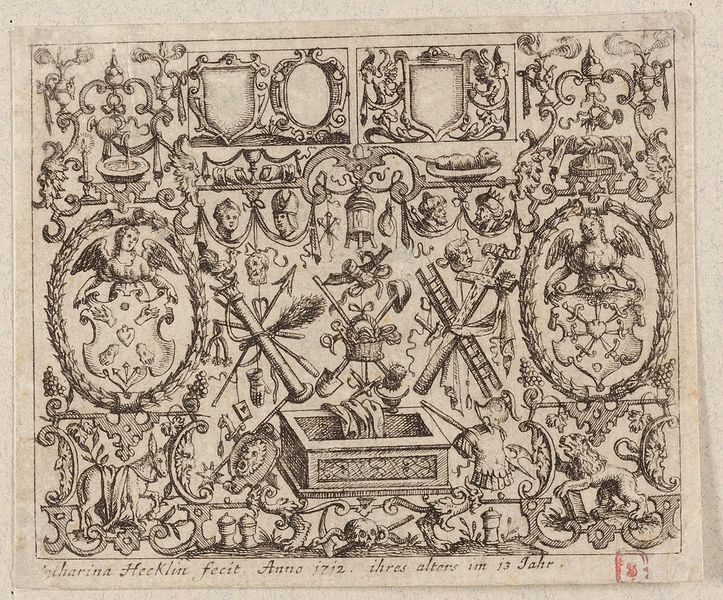
Titel: Nachstich eines Blattes der Folge 'Querfüllungen mit Grottesken, dicht gedrängt'
Künstler: Matthäus Merian
Standort: Hamburg
Institution: Museum für Kunst und Gewerbe Hamburg
Schlagwörter: kopf, symbol, tiere, ornament, gesicht, girlande, esel, engel, papier, grafik, graphik, leiter, kartusche, ornamente, fotografie, photographie, truhe, maske, kreuz, druckgraphik, druckgrafik, radierung, kranz, handwerk, sarg, löwe, weintraube, köcher, pfeil, schaufel, christi, groteske, arma, wappenschild, tierornament, familienwappen, reproduktionen, druckerzeugnisse, schweifwerk, ornamentstich, vorlageblätter, wappen werkzeug